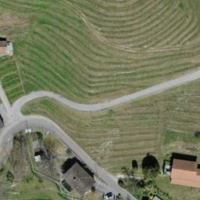
EUNIS habitat code: 24
Species observed at this site:
Euphorbia cyparissias